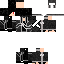
A male human skin with dark skin, wearing brown long hair dressed in a blue hoodie and black pants, featuring a closed mouth.